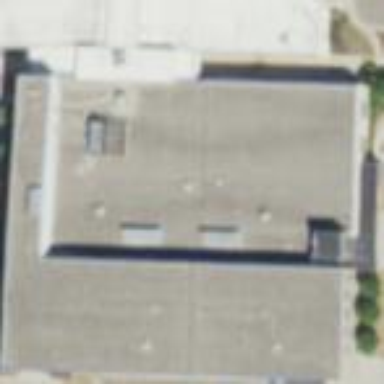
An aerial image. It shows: Public library building.